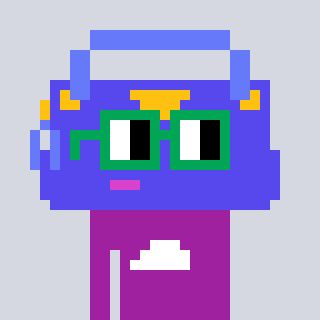
a pixel art character with square green glasses, a bag-shaped head and a magenta-colored body on a cool background